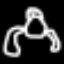
Label: frog